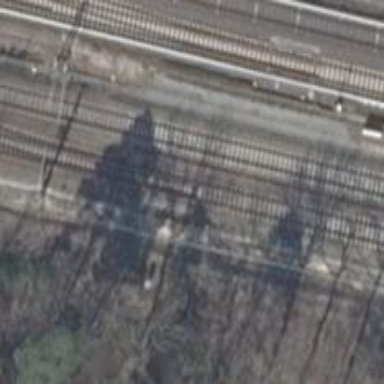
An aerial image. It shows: Railway switch with turnout to the right.